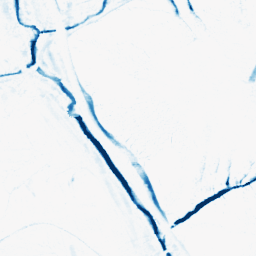
Category: morphological
Decomposition family: morphological_ellipse
Decomposition parameters: operation: closing
width: 5
height: 10
Upsampling method: linear_exact
Upsampling parameters: scale: 2
Upsampling scale: 2